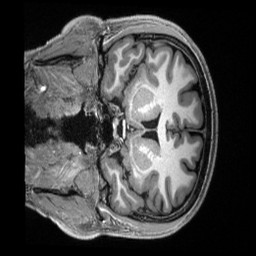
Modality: T1w
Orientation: coronal
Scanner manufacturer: siemens
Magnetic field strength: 3 T
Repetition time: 2.5 s
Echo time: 0.00231 s